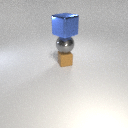
large blue metal cube above small brown rubber cube